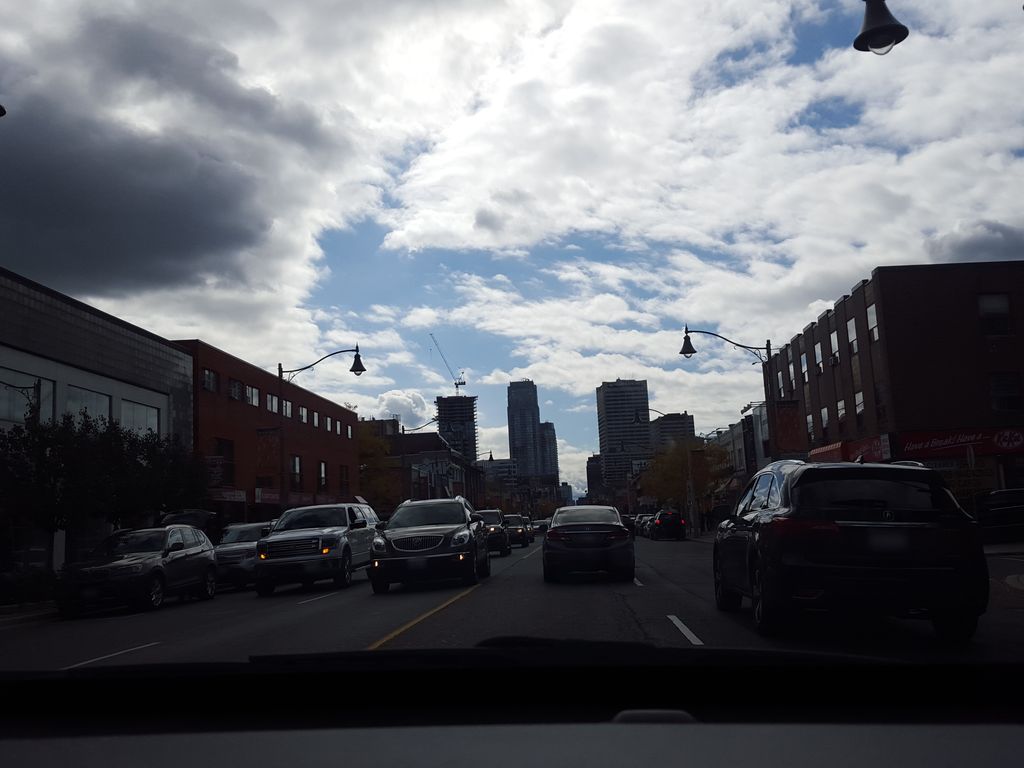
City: toronto